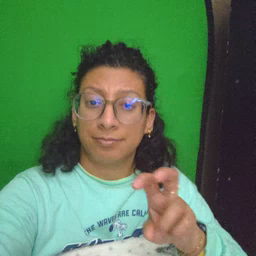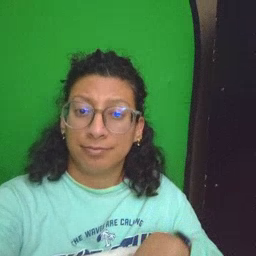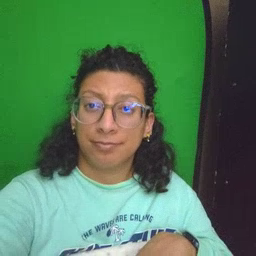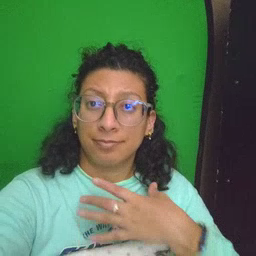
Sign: like